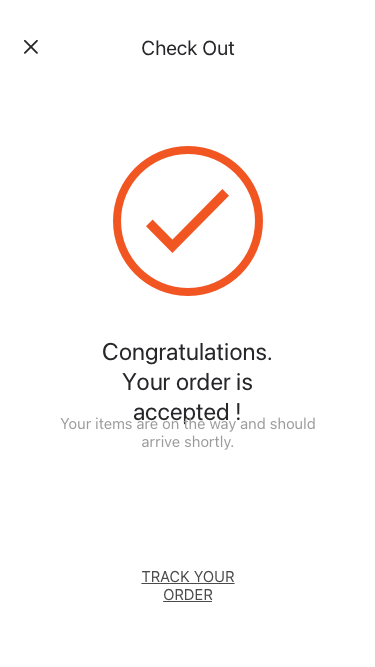
Text in this UI design:
Check Out
Congratulations.
Your order is accepted !
Track your order
Your items are on the way and should arrive shortly.